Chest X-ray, AP view. Patient: 32 years old, sex F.
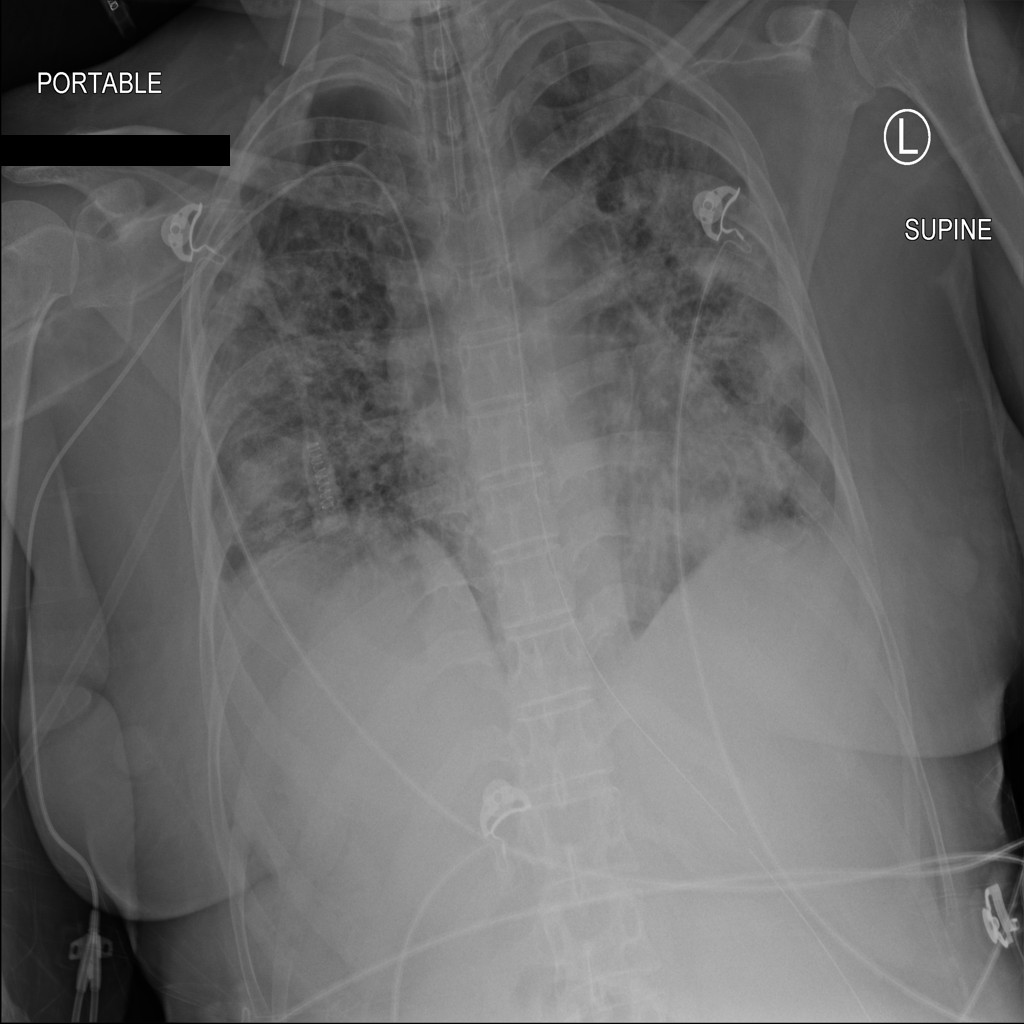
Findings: No Finding